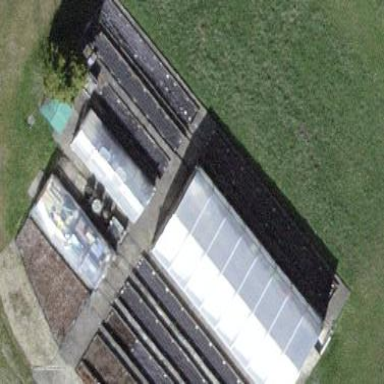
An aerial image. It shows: Greenhouse.